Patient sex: F
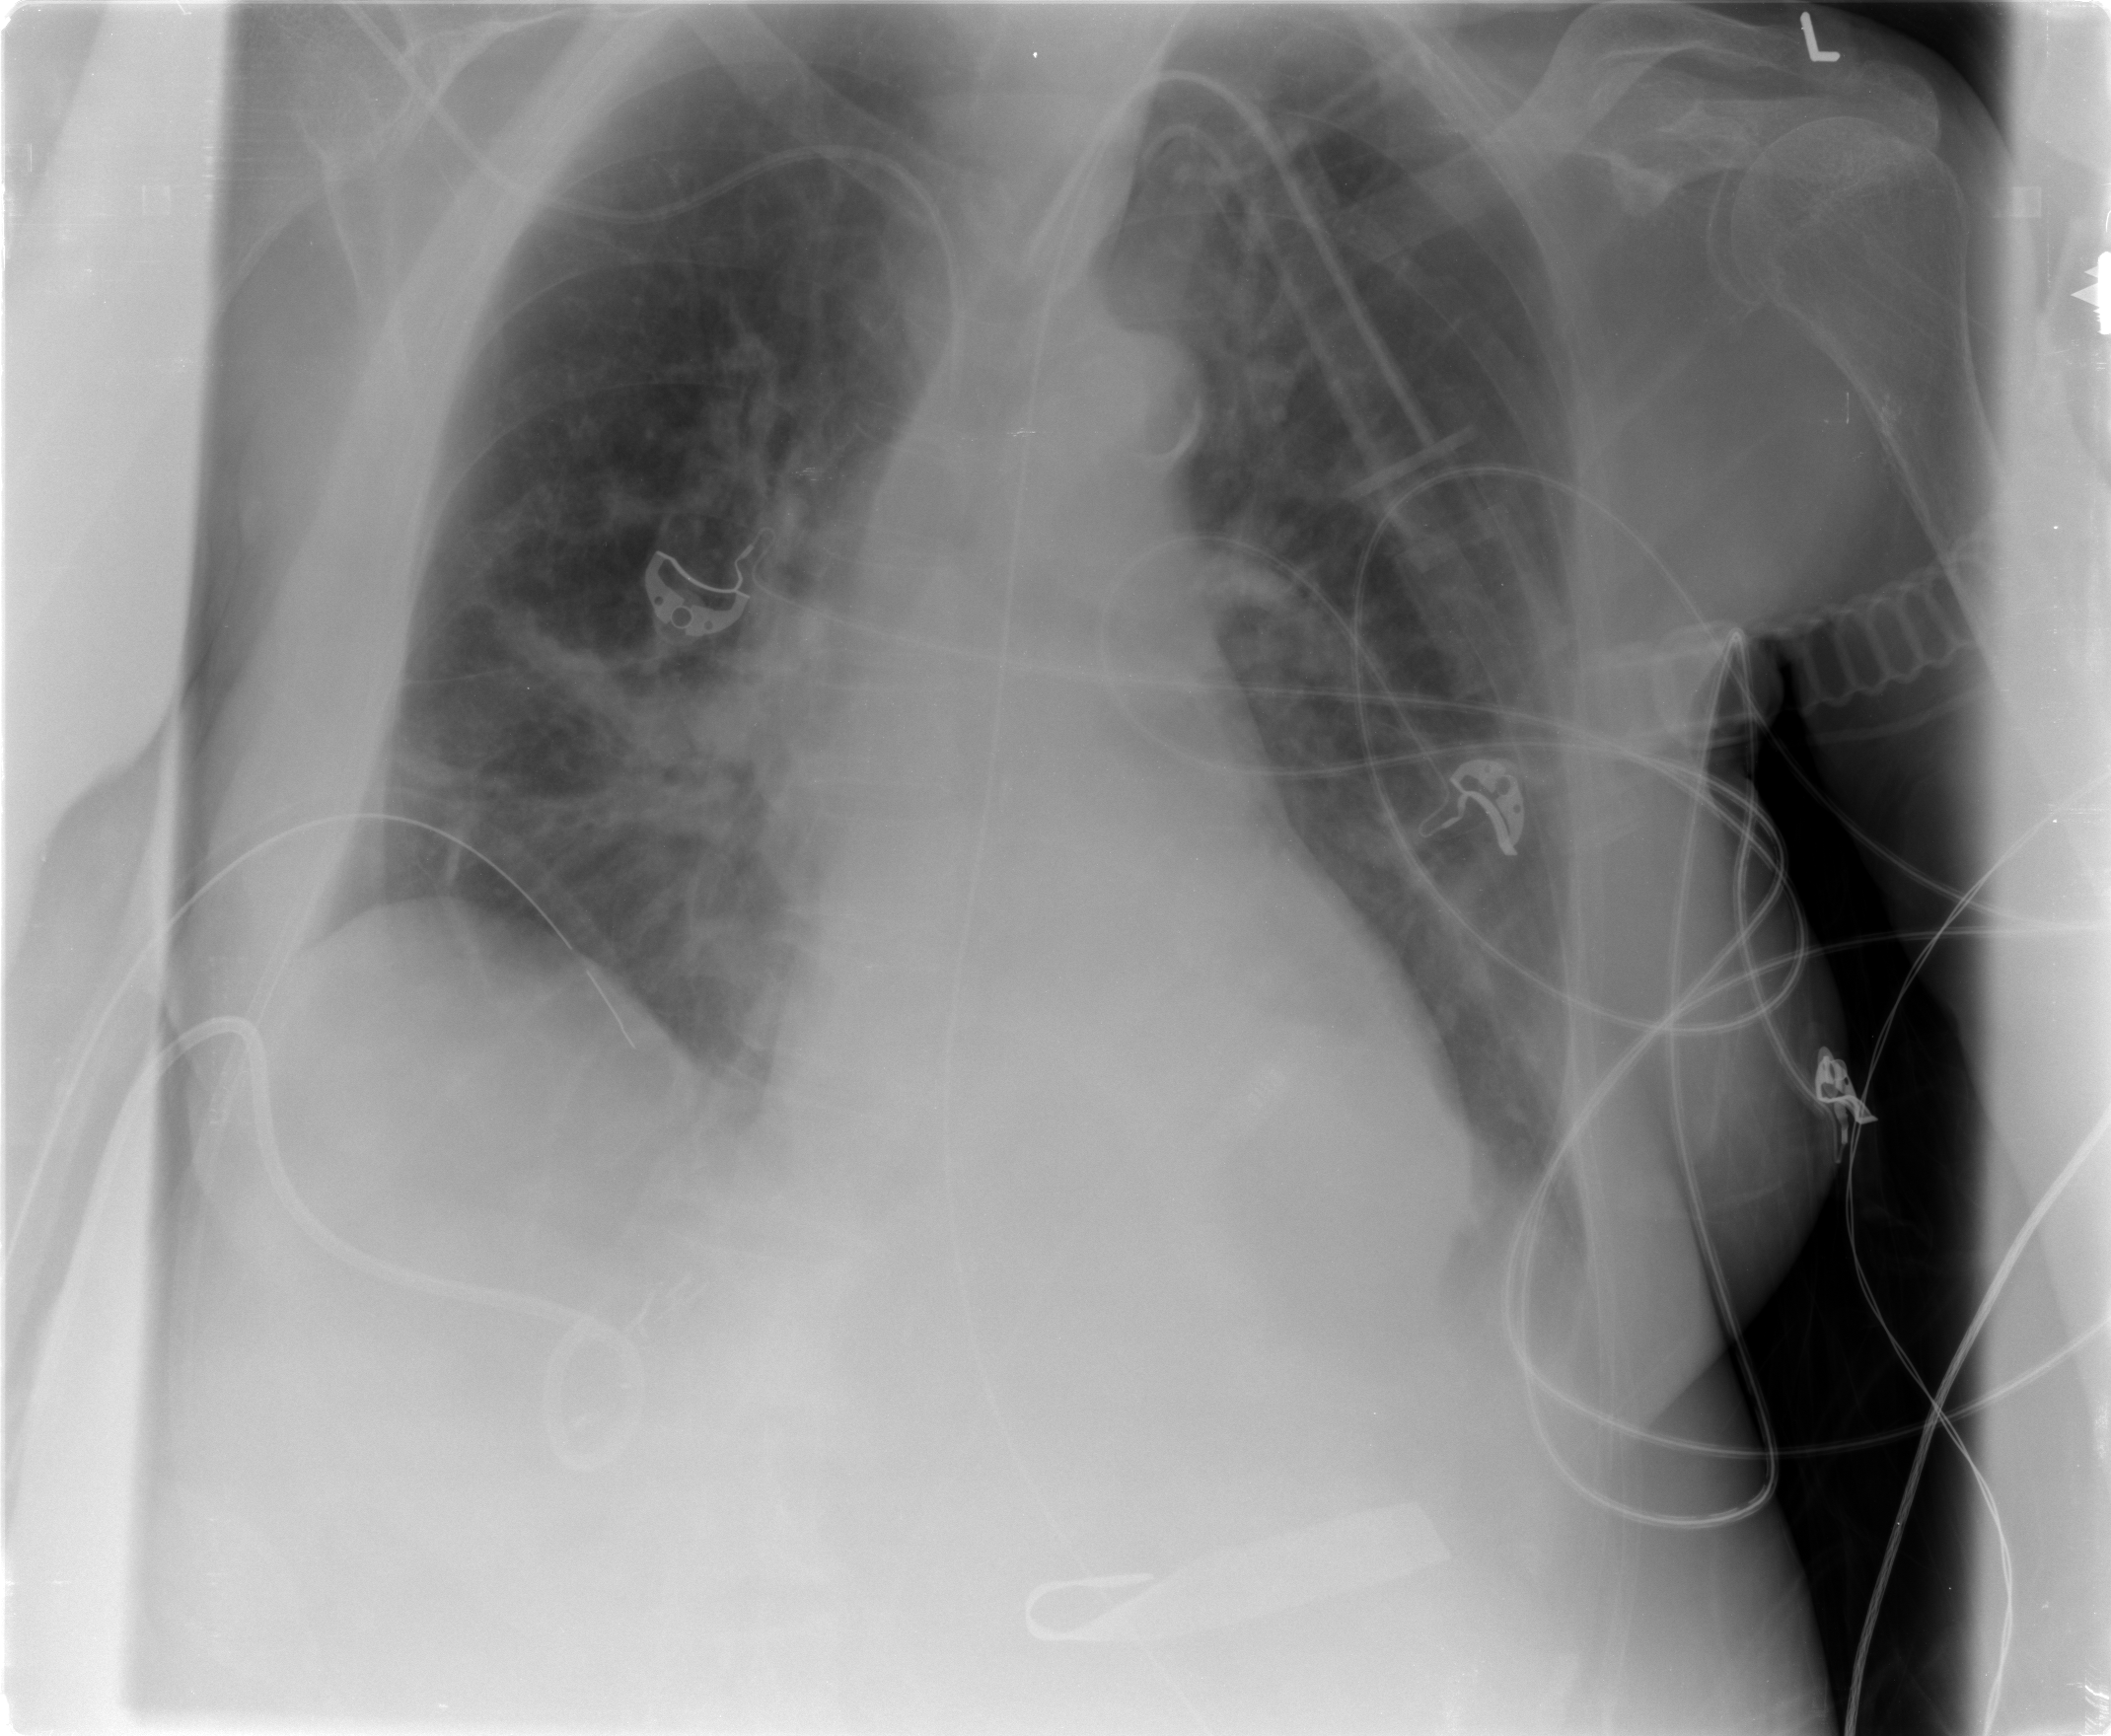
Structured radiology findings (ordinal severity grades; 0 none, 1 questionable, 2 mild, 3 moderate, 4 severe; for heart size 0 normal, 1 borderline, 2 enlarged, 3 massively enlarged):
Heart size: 0
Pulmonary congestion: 2
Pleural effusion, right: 0
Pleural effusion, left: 2
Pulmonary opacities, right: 0
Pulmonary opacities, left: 0
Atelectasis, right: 2
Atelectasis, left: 2